Question: The following python code can get console log, but how can I access 'Security' tab on Chrome 'devTools'? E.g. I want to log about 'This page is secure or not (HTTPS) and the TLS certificate status'.

'''
from selenium import webdriver
from selenium.webdriver.common.desired_capabilities import DesiredCapabilities
import time
yoururl = "test_url"
caps = DesiredCapabilities.CHROME
caps['goog:loggingPrefs'] = {'browser': 'ALL'}
# driver = webdriver.Chrome(desired_capabilities=caps)
driver = webdriver.Chrome('path_of_chromedriver', desired_capabilities=caps)
driver.get(yoururl)
time.sleep(5) # wait for all the data to arrive.
for log in driver.get_log('browser'):
print(log)
driver.close()
'''
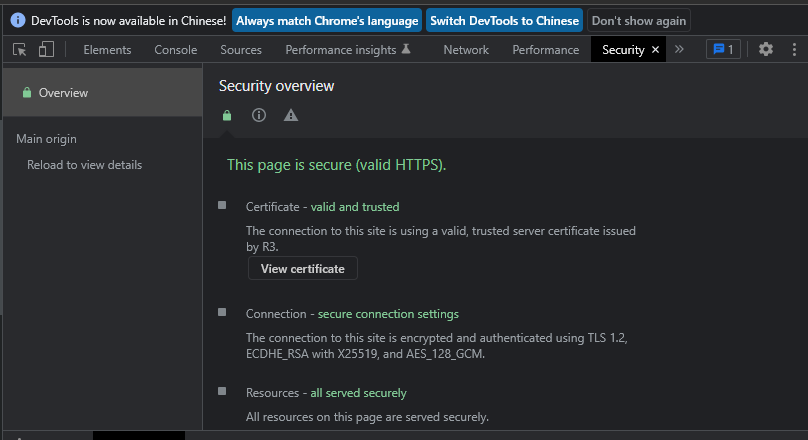
Answer: Ok, my solution is as follows:
'''
from selenium import webdriver
from selenium.webdriver.common.desired_capabilities import DesiredCapabilities
import time
import json
caps = DesiredCapabilities.CHROME.copy()
caps['goog:loggingPrefs'] = {
'performance': 'ALL',
}
caps['goog:perfLoggingPrefs'] = {
'enableNetwork': True
}
option = webdriver.ChromeOptions()
option.add_argument('--ignore-certificate-errors')
# option.add_experimental_option('w3c', False)
driver = webdriver.Chrome('chromedriver.exe', options=option, desired_capabilities=caps)
yoururl = "https://www.google.com.tw/"
driver.get(yoururl)
time.sleep(5)
for log_data in driver.get_log('performance'):
log_json = json.loads(log_data['message'])
log = log_json['message']
if log['method'] == 'Network.responseReceived' and log['params']['response']['url'] == yoururl:
print(f"securityState={log['params']['response']['securityState']}")
print(f"securityDetails={log['params']['response']['securityDetails']}")
driver.quit()
'''